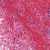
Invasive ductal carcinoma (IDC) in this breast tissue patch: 0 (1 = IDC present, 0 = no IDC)